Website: macys
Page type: review-order
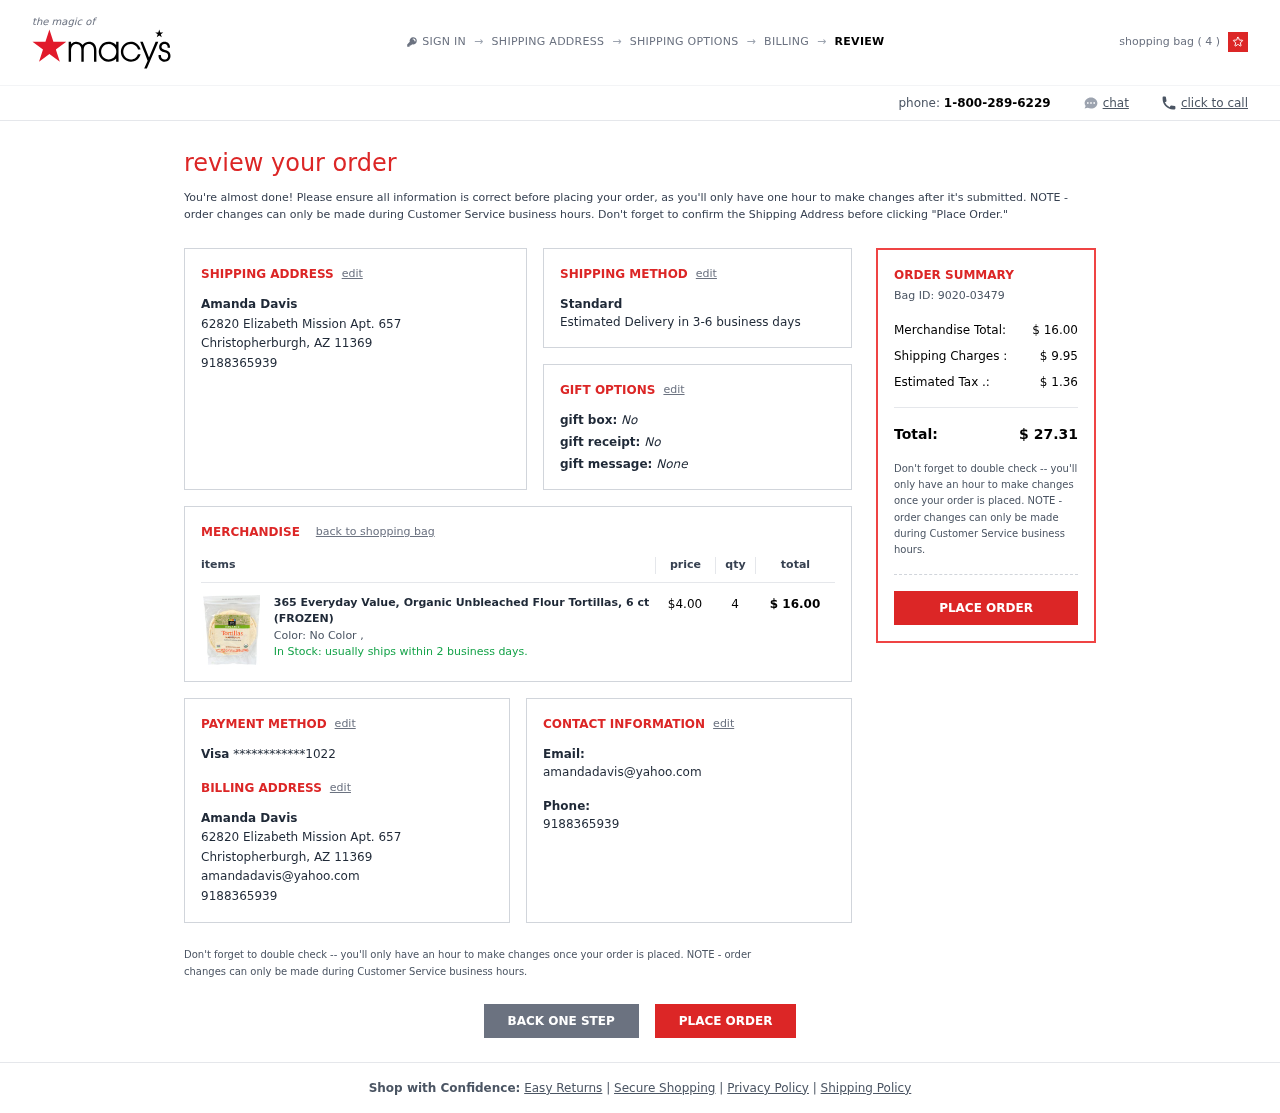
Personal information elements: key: PII_CARD_LAST4
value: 1022
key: PII_CARD_TYPE
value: Visa
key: PII_CITY
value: Christopherburgh
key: PII_EMAIL2
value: amandadavis@yahoo.com
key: PII_EMAIL3
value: amandadavis@yahoo.com
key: PII_FULLNAME
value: Amanda Davis
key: PII_FULLNAME2
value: Amanda Davis
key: PII_PHONE
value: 9188365939
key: PII_PHONE2
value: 9188365939
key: PII_PHONE3
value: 9188365939
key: PII_POSTCODE
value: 11369
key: PII_STATE_ABBR
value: AZ
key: PII_STREET
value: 62820 Elizabeth Mission Apt. 657
Product elements: key: PRODUCT1_NAME
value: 365 Everyday Value, Organic Unbleached Flour Tortillas, 6 ct (FROZEN)
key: PRODUCT1_PRICE
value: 4
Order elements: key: ORDER_NUM_ITEMS
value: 4
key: ORDER_DELIVERY_DATE
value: Estimated Delivery in 3-6 business days
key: ORDER_SUBTOTAL
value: $ 16.00
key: ORDER_ID
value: Bag ID: 9020-03479
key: ORDER_SHIPPING_COST
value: $ 9.95
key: ORDER_TAX
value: $ 1.36
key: ORDER_TOTAL
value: $ 27.31